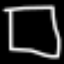
Label: square